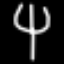
Label: fork